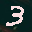
Label: 3